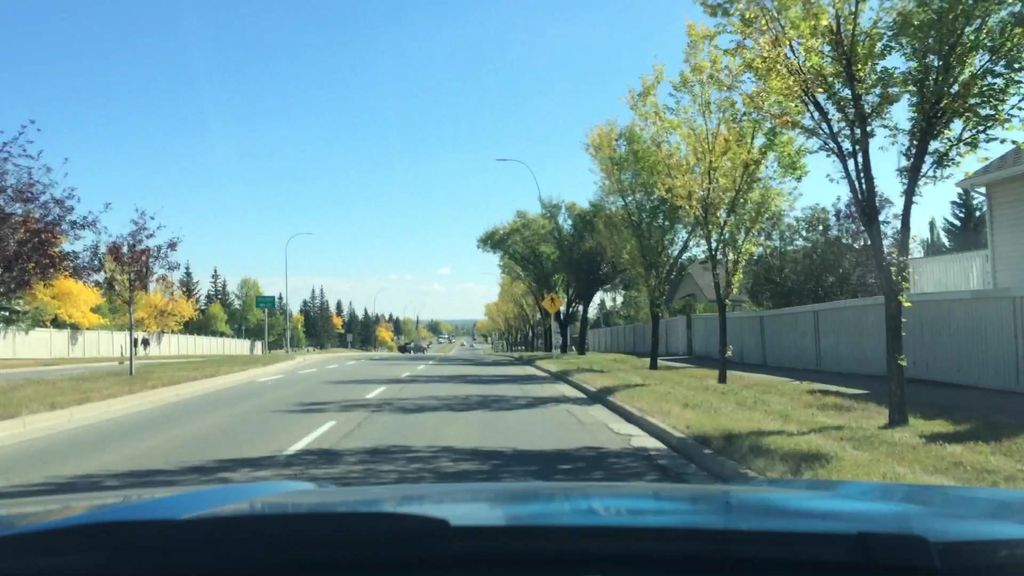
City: calgary